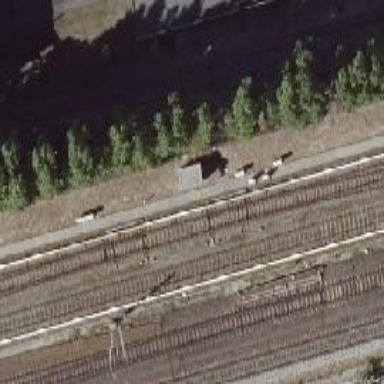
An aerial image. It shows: Electrified light rail railway.